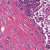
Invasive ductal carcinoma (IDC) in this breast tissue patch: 0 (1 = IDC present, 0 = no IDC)